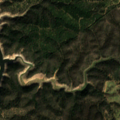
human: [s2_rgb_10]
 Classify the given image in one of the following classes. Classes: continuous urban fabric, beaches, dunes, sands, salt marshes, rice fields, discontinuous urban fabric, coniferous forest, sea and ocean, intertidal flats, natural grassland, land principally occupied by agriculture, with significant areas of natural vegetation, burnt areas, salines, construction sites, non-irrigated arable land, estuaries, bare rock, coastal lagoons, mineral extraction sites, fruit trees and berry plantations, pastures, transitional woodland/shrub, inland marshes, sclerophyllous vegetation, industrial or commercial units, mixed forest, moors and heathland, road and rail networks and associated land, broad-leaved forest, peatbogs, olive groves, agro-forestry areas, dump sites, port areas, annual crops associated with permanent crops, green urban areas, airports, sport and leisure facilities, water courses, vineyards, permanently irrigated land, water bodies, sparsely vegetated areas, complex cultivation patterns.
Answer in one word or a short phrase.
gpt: non-irrigated arable land, broad-leaved forest, transitional woodland/shrub, water bodies